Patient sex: M
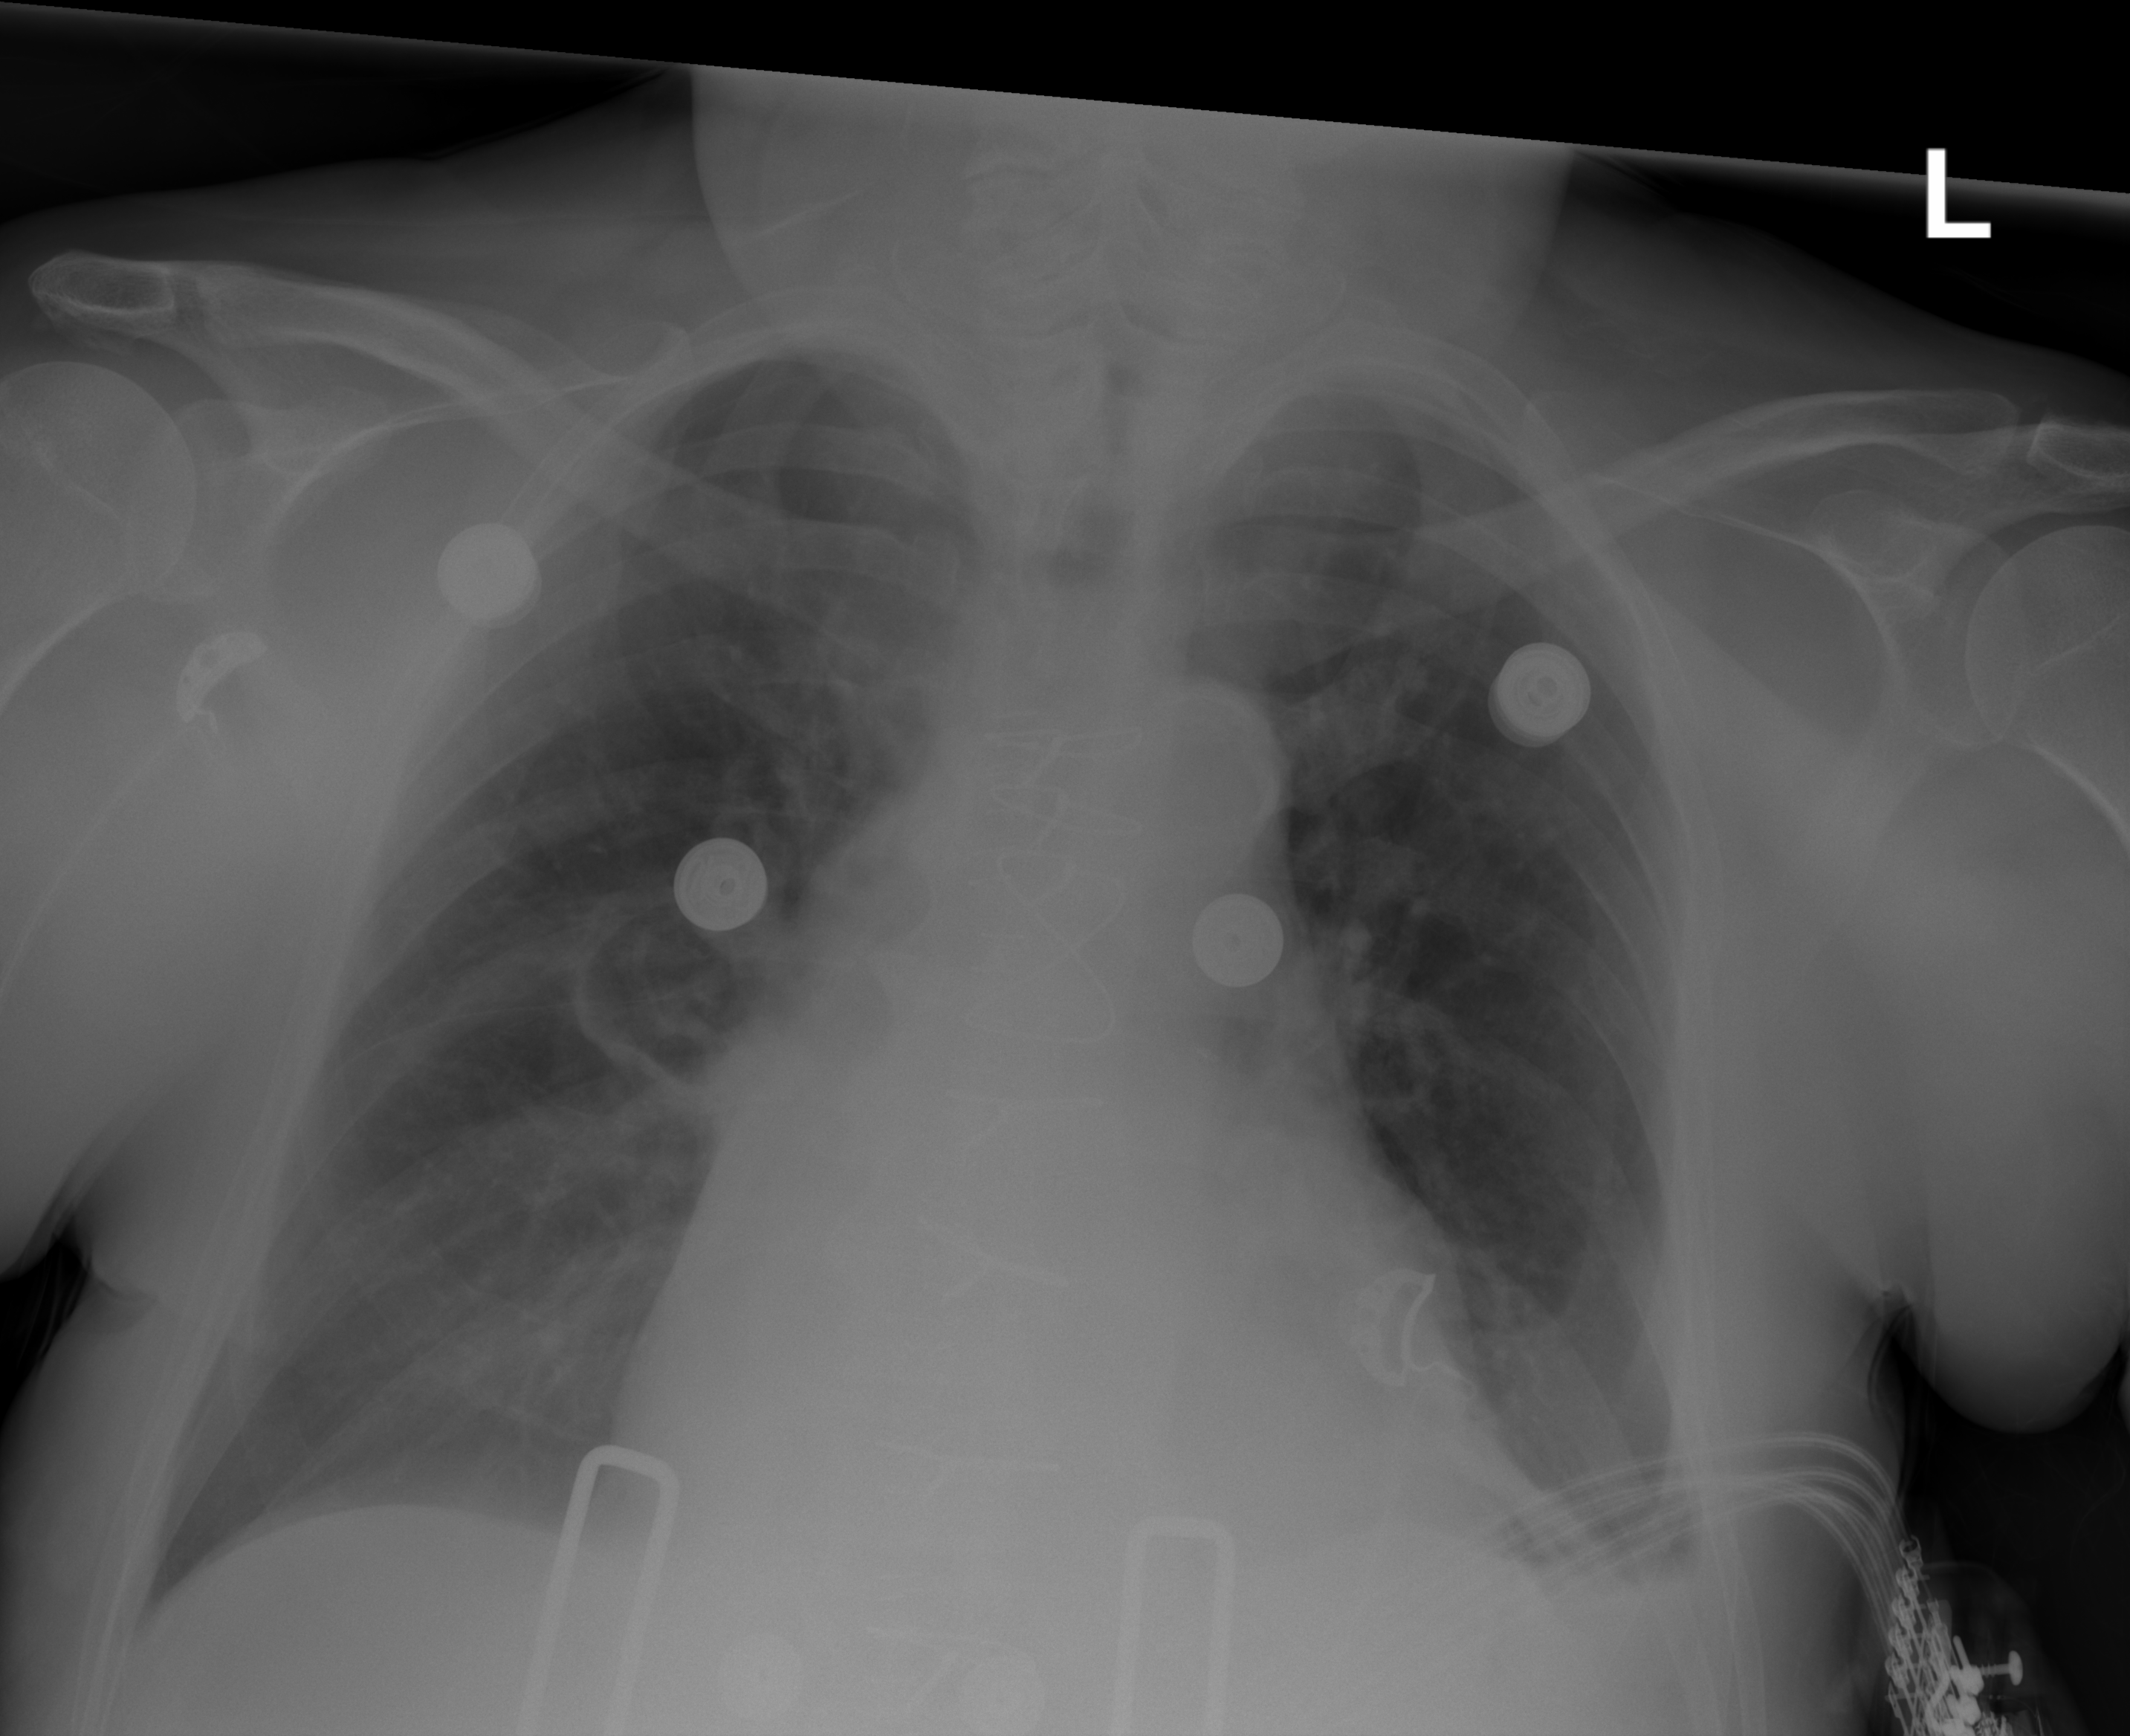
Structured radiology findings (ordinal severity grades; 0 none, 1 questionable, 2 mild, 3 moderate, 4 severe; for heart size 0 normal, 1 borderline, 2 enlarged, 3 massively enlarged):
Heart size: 2
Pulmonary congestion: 0
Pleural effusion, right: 0
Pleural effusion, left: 2
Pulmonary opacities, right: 0
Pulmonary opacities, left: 0
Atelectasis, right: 1
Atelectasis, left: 2